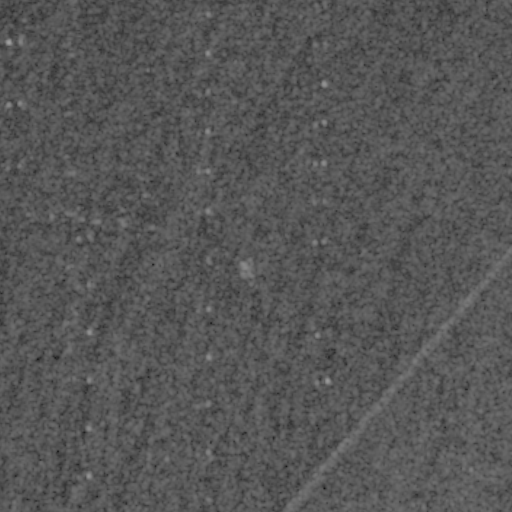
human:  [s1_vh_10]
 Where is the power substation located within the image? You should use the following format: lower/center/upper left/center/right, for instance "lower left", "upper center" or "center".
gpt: The power substation is located in the center of the image.
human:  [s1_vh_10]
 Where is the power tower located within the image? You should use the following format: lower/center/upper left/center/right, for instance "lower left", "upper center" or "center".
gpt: There is no power tower in the image.

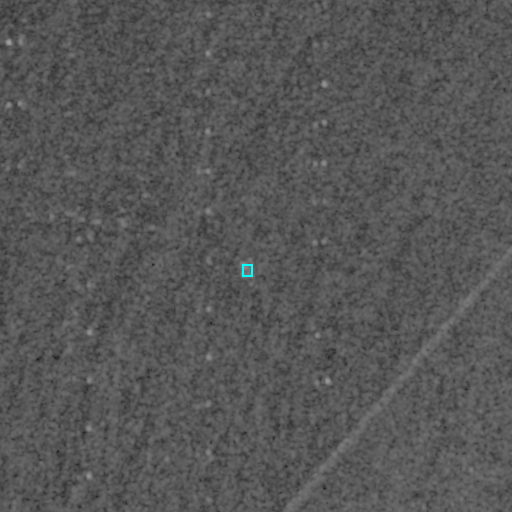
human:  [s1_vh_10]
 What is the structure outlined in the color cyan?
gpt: The structure outlined in cyan is a power substation.
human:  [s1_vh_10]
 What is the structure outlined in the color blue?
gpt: There is no blue outline.